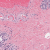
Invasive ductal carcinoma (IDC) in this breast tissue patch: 0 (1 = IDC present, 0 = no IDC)